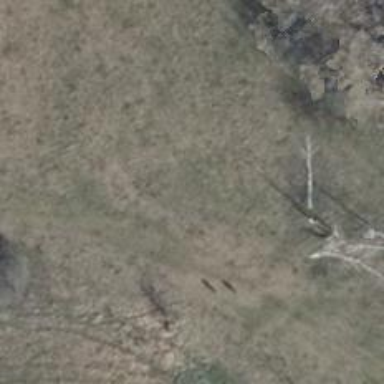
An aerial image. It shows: Hunting stand.